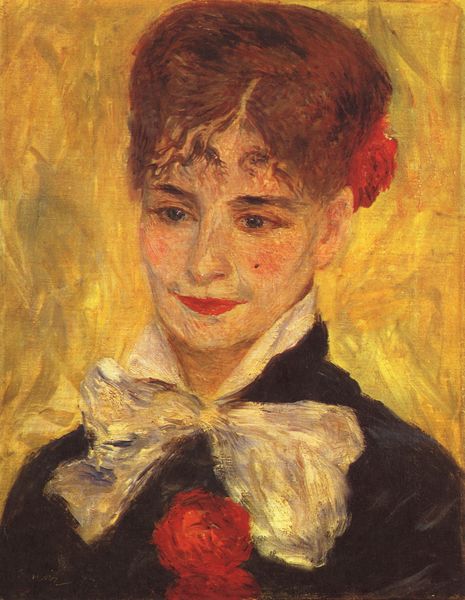
Titel: Porträt der Mme. Isovesco
Künstler: Pierre Auguste Renoir
Standort: København
Institution: Ordrupgaardsamlingen
Schlagwörter: dunkel, gemälde, weiß, wolken, gelb, impressionismus, menschen, ocker, auguste renoir, blume, blumen, braun, fenster, frankreich, frau, frisur, grau, haar, hell, hintergrund, kleid, mund, nase, ohr, orange, renoir, schwarz, blick, blüte, blüten, dame, rose, rosen, rot, expressionismus, malerei, schleife, anzug, jacke, augen, bluse, gesicht, haarschmuck, kragen, bild, bildnis, portrait, porträt, schauen, öl, pastos, haare, kostüm, strick, mutter, kinn, kontrast, lippe, lippen, locken, mittelscheitel, rosa, rouge, scheitel, schminke, schulter, lächeln, spanien, wangen, fassade, gasse, mauer, farbe, violett, wogen, duktus, impressionistisch, brauen, pupillen, hochsteckfrisur, verträumt, fliege, lippenstift, make up, rothaarig, stangen, geld, stehkragen, abwesend, wangenknochen, halbprofil, portät, braum, porträit, schönheitsfleck, geicht, rote lippen, pinselspuren, anstecker, muttermal, braune augen, vorn, leberfleck, stirnlocken, farbspuren, strähnchen, stirnlocke, wangenknocken, fenstere, muttermahl, niederschlagen, ansteckblume, snstecker, javke